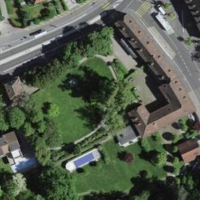
EUNIS habitat code: 53
Species observed at this site:
Streptopelia decaocto
Lysimachia nummularia
Humulus lupulus